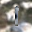
Label: 1